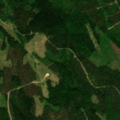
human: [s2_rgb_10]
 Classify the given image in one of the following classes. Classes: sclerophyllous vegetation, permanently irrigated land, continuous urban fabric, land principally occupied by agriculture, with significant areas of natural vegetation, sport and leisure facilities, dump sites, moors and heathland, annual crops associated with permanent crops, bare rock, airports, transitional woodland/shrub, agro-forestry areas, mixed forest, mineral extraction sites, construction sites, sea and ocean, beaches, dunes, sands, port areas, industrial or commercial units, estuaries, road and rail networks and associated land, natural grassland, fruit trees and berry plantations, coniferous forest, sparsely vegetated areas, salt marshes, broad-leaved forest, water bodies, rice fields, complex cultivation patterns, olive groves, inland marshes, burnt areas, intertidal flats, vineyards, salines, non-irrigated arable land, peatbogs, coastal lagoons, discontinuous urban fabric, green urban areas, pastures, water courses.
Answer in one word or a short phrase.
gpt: coniferous forest, mixed forest, transitional woodland/shrub